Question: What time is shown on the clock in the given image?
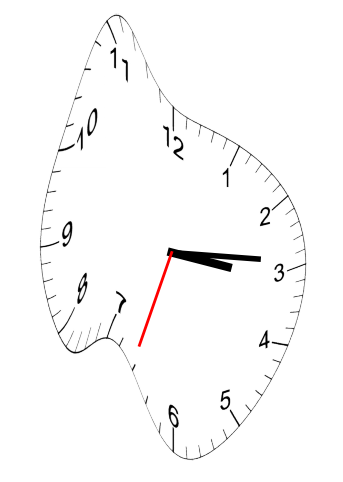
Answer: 03:14:33